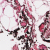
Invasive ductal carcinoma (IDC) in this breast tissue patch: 0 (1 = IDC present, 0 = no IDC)